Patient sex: M
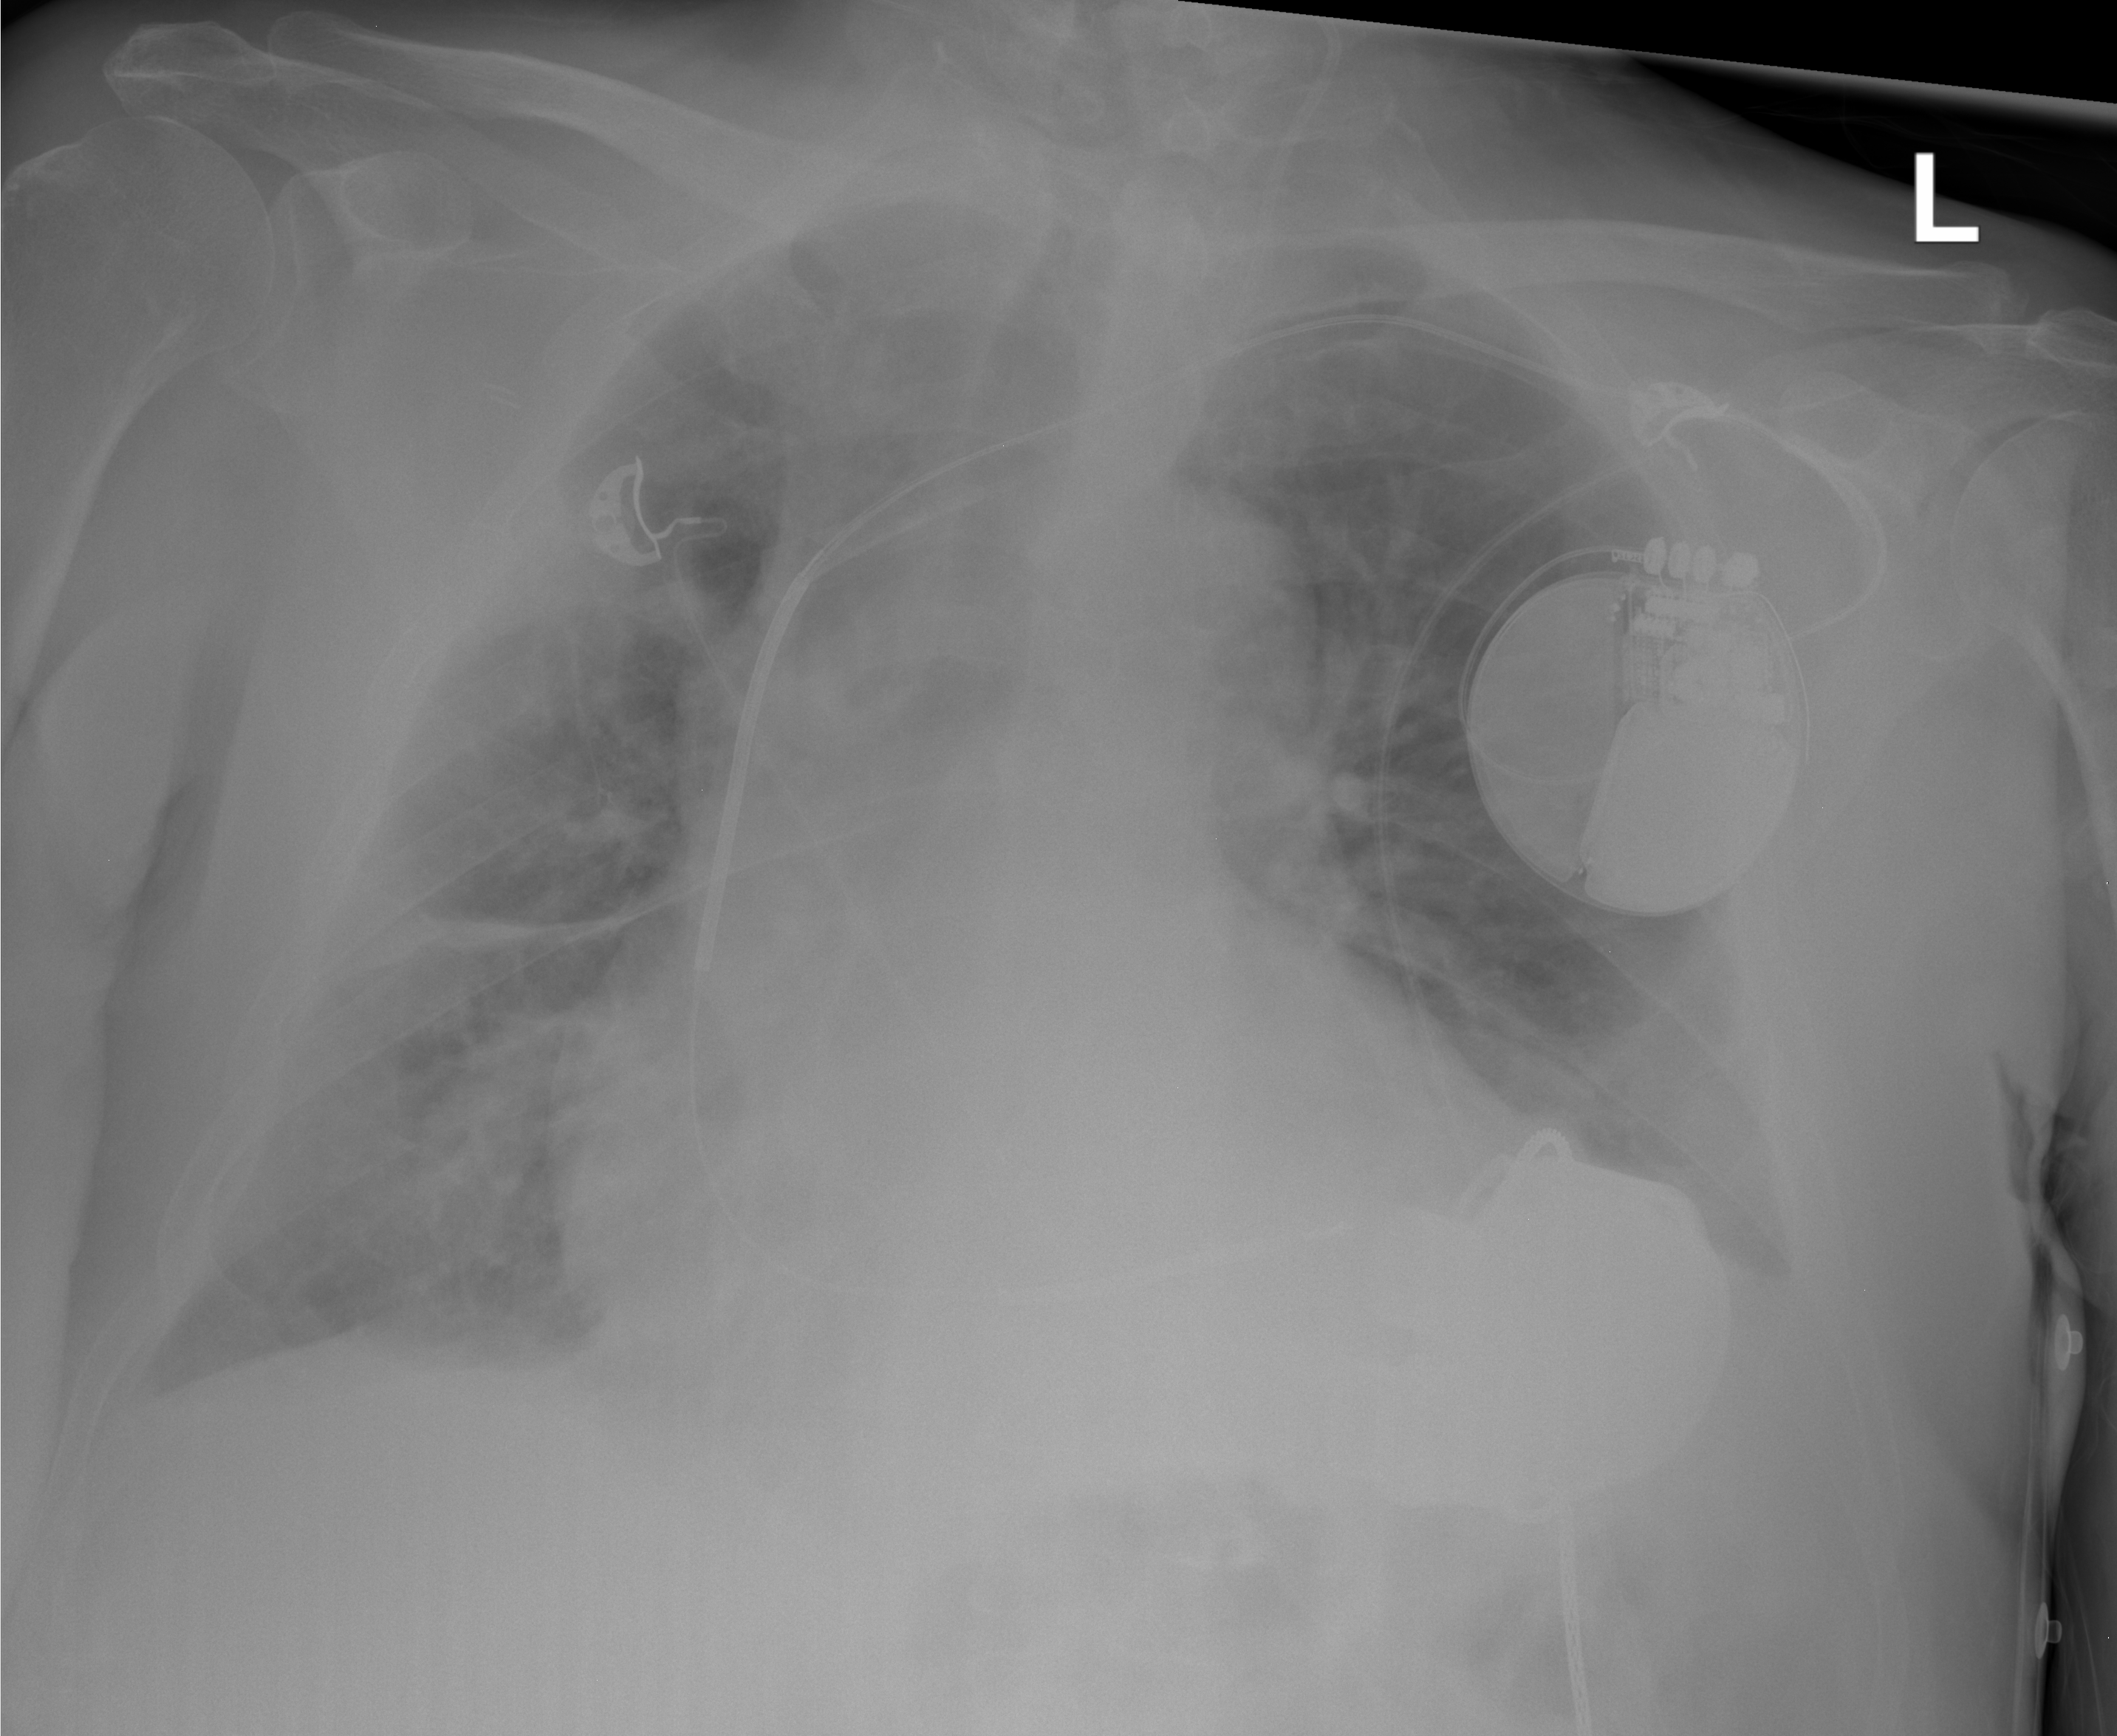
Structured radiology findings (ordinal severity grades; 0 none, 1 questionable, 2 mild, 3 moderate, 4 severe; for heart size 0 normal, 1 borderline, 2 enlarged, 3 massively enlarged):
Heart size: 2
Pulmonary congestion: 2
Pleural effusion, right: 1
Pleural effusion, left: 1
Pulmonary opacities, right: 2
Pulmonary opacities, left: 0
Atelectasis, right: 2
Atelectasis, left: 1